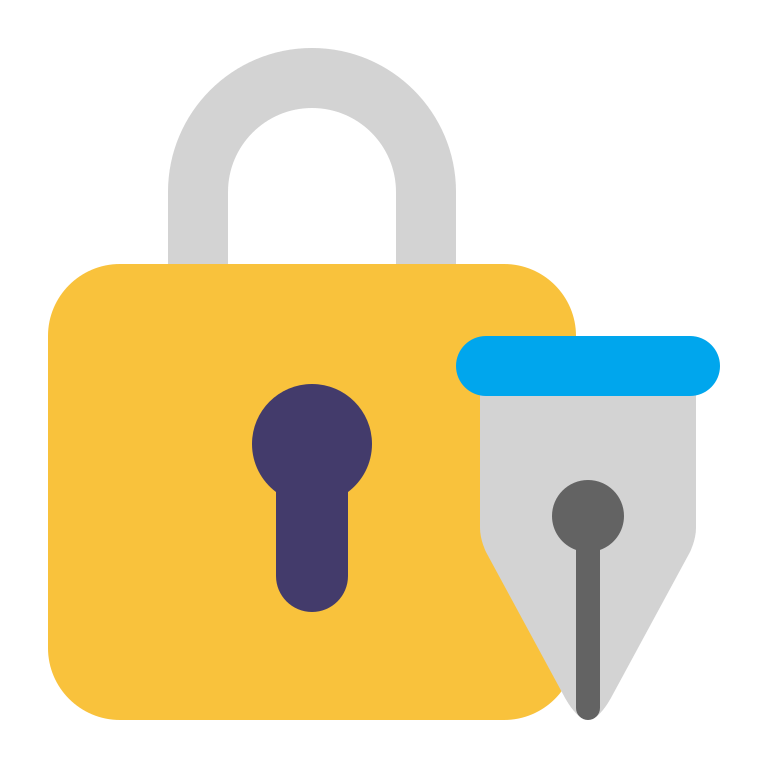
locked with pen flat